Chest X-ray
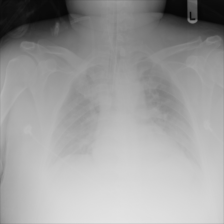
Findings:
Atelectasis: negative
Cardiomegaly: negative
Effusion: negative
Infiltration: negative
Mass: negative
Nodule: negative
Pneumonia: negative
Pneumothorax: negative
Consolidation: negative
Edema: negative
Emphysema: negative
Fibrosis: negative
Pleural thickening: negative
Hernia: negative